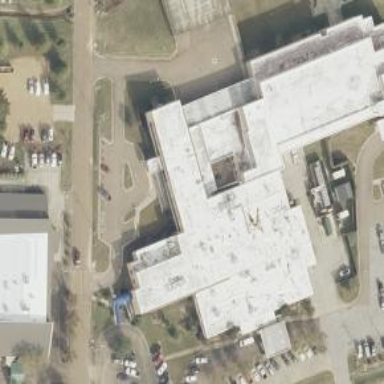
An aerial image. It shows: Hospital building.